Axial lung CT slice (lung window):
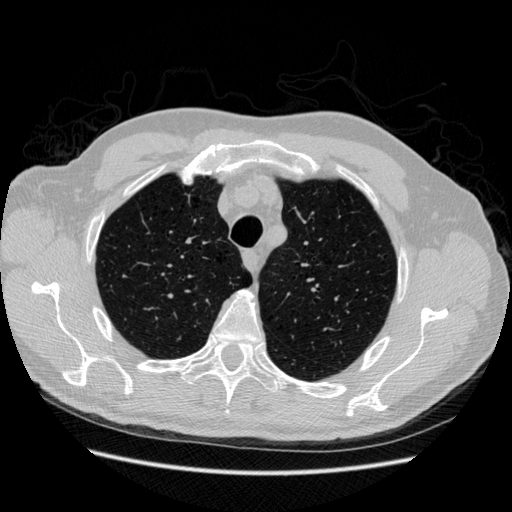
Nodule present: no